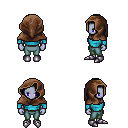
a pixel art fantasy rpg character, female body template, dark elf, purple skin, teal long-sleeve shirt, teal pants, green long mohawk hairstyle, cloth hood, metal boots, four views (front, back, left, right), 2x2 character sprite sheet, small pixel art, hard edges, no anti-aliasing